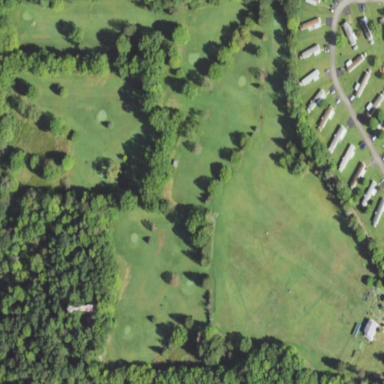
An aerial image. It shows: Golf course surrounded by greenery.